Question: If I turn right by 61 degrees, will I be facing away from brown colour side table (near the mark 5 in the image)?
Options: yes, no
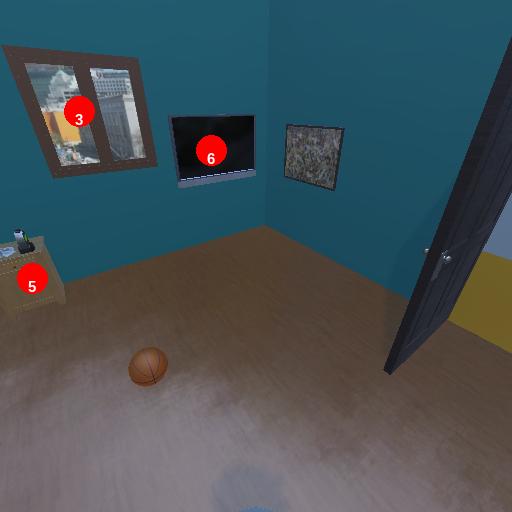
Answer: yes